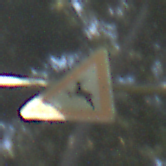
Verkehrszeichen: WildwechselRechts
Umgebung: Outdoor, Nature
Tageszeit: MorningAfternoon
Wetter: Clear
Licht: Natural
Jahreszeit: NotSpecified
Kontrast: HighContrast